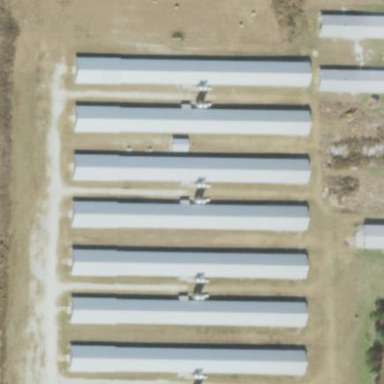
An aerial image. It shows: Poultry farmyard is depicted in the image.